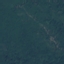
Label: Forest